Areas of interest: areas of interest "Sport and cultural"
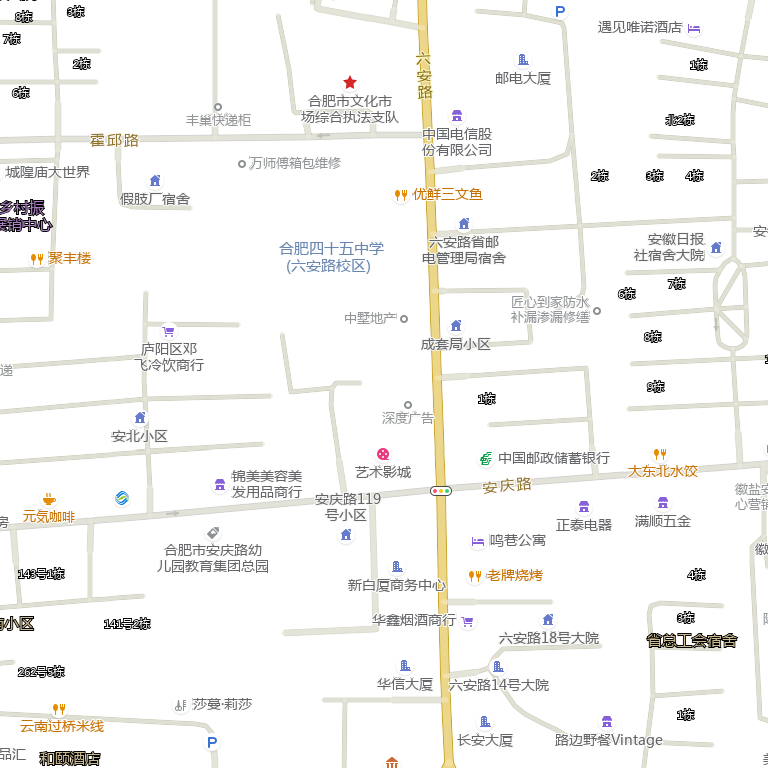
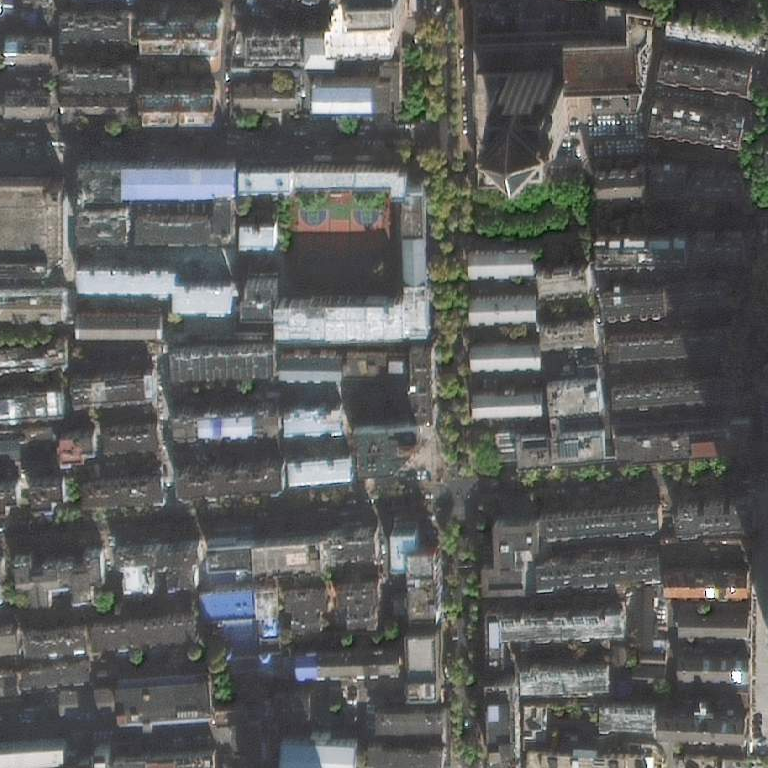